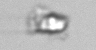
Label: detritus_transparent